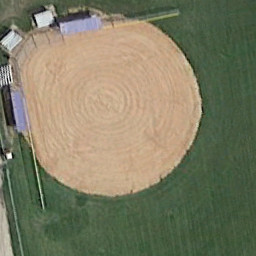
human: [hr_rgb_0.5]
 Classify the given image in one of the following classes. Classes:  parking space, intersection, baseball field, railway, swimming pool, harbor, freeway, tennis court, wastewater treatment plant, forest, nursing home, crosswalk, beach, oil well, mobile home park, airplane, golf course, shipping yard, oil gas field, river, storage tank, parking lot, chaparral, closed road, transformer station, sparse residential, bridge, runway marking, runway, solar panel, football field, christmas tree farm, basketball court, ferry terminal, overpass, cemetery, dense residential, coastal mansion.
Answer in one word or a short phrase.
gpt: baseball field